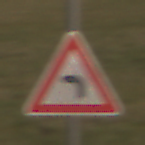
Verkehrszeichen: KurveLinks
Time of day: SunriseSunset
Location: Outdoor (Nature)
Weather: PartlyCloudy
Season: NotSpecified
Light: Natural